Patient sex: M
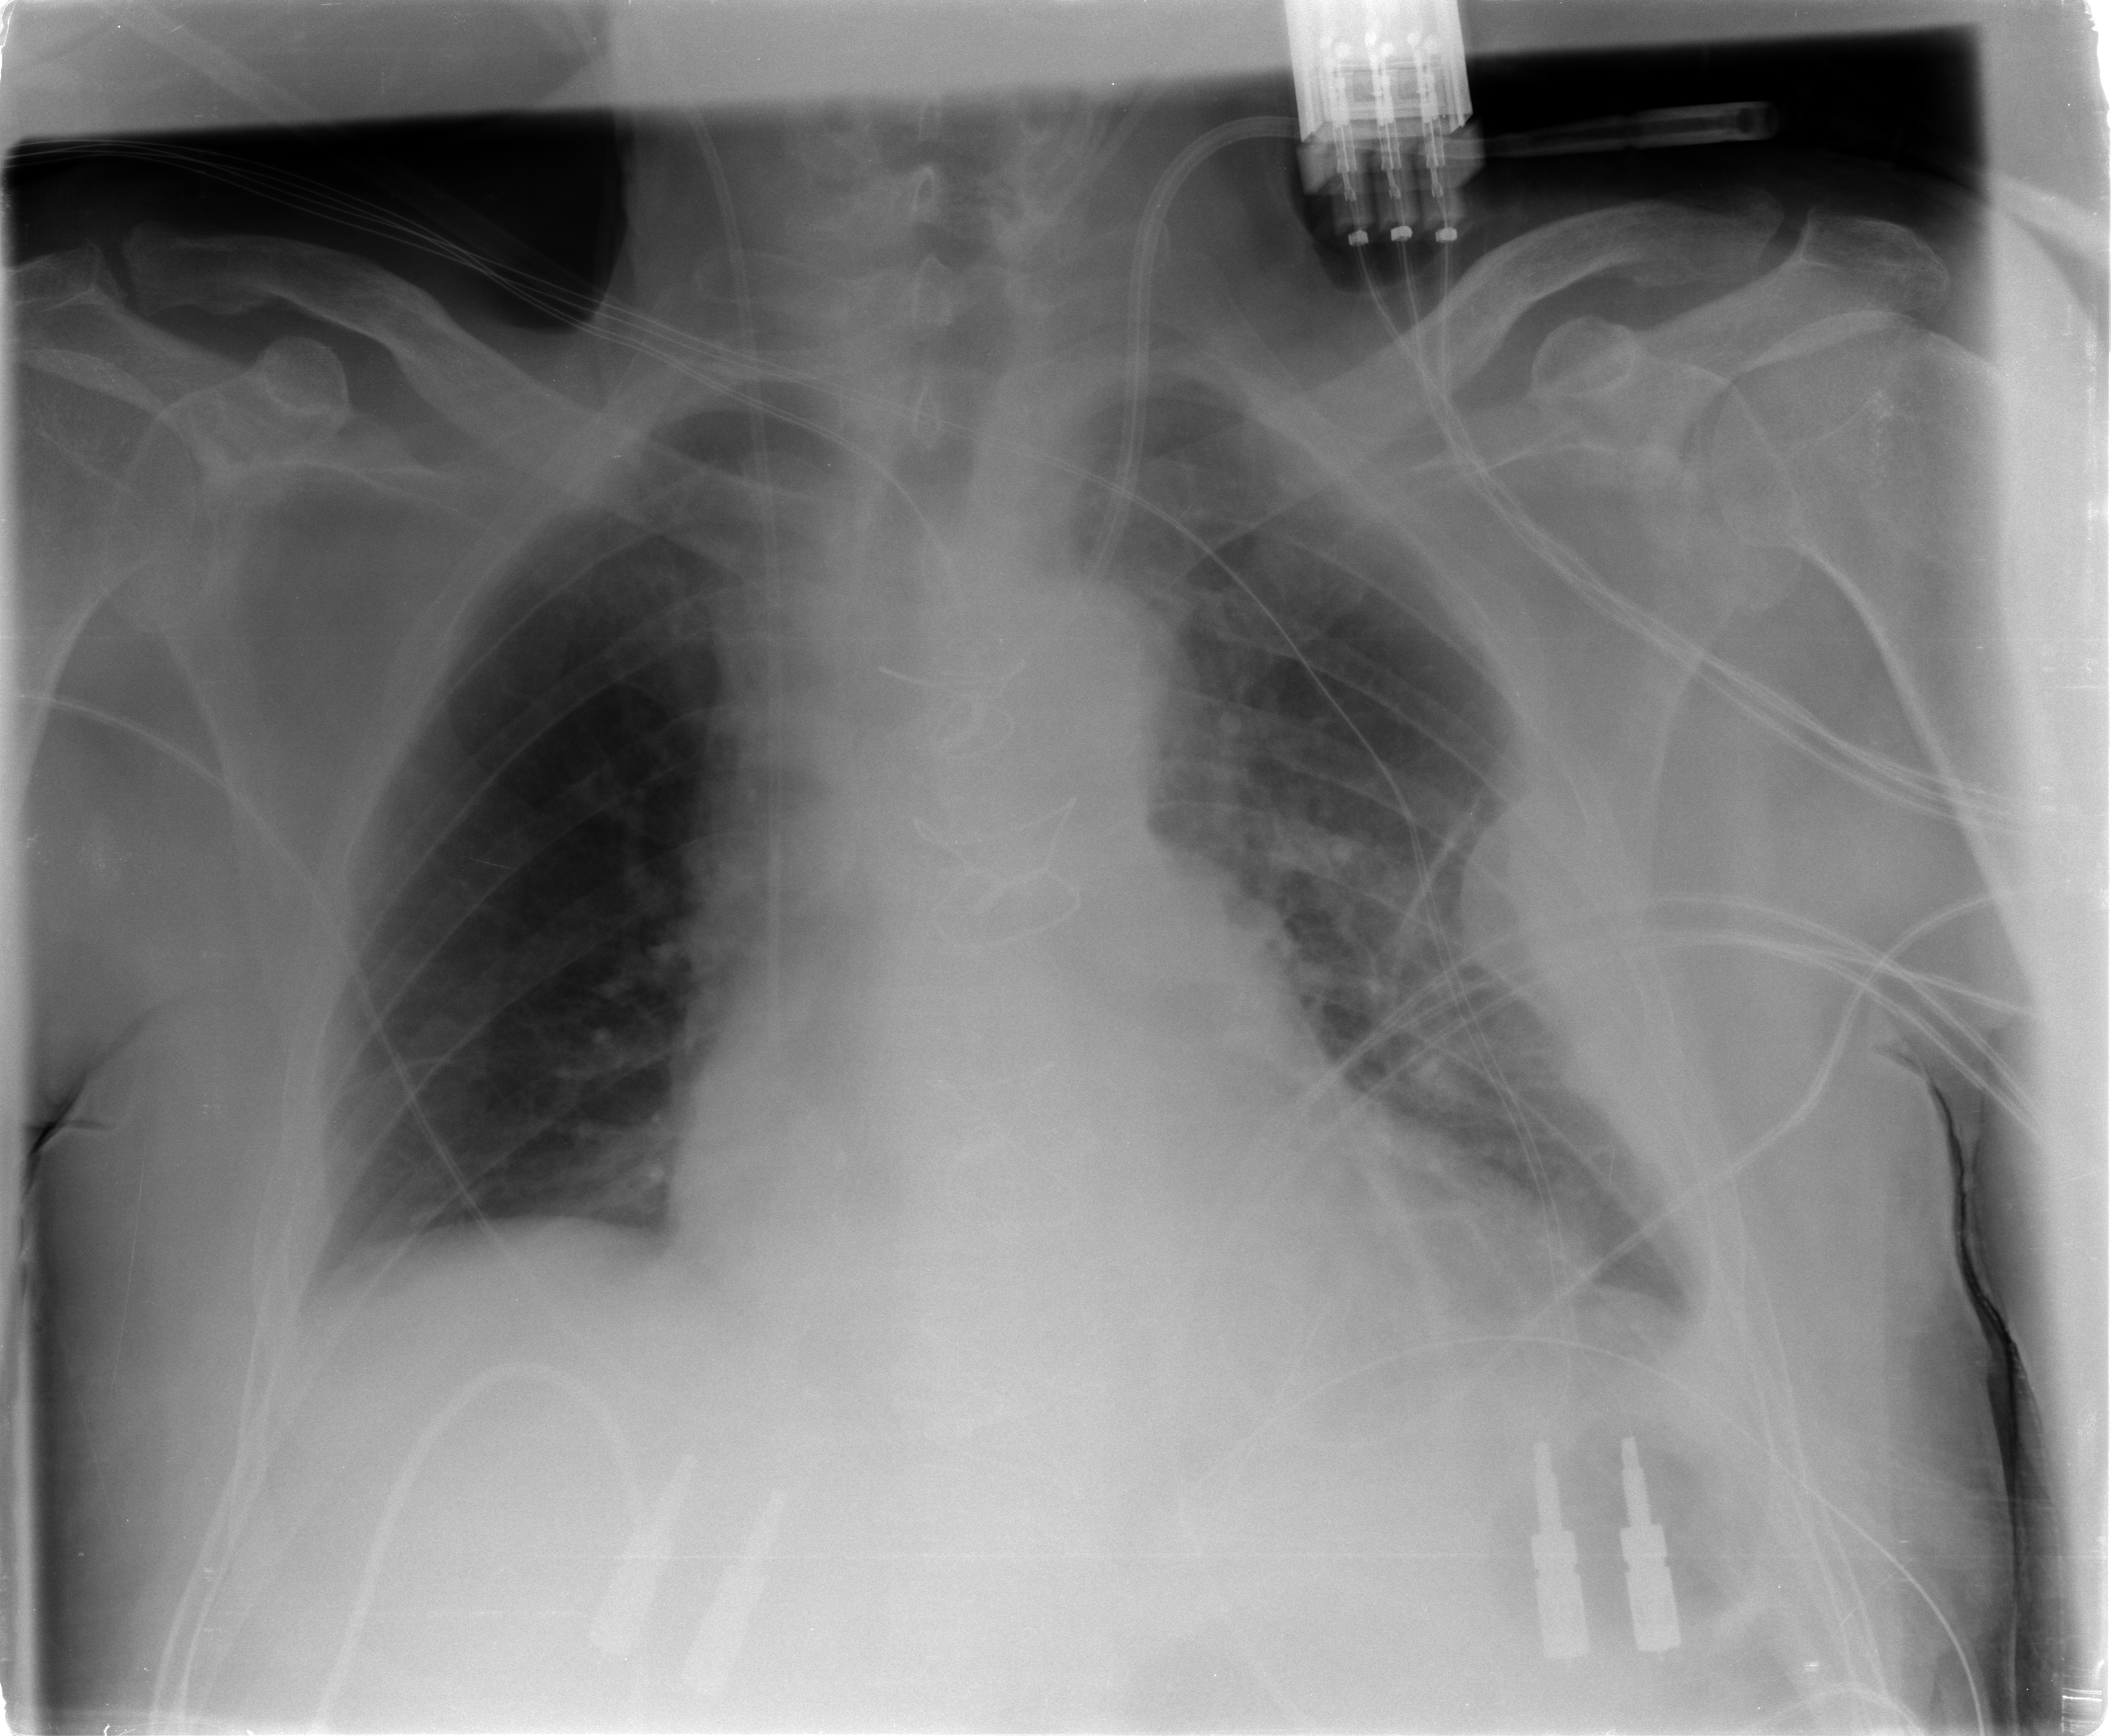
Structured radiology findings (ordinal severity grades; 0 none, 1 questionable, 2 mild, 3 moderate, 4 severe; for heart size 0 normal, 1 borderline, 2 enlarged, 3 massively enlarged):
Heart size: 2
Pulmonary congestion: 1
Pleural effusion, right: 1
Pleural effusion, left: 2
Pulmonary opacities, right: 0
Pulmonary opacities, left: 0
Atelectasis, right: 0
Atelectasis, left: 2